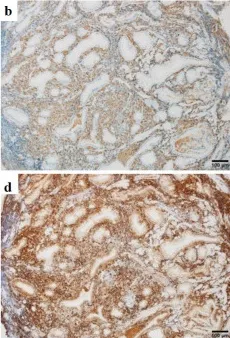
Immunohistochemical features. A, b. Numerous lymphoid cells expressed IgG4 in the left submandibular gland and duodenum (IgG4 staining, 100x). Bar, 100 mum.
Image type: pathology (immunostaining)